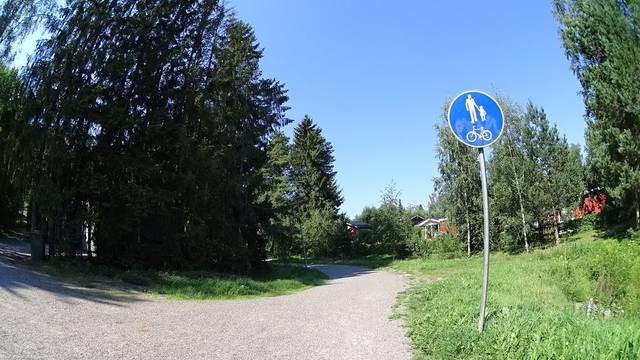
Region: Finland
Coordinates: 60.377, 25.089